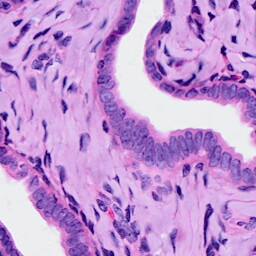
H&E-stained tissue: Ovarian